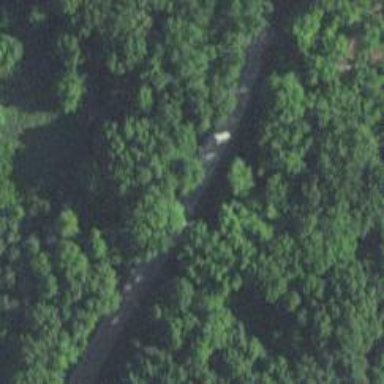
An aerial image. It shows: Residential road with bridge.